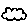
Label: cloud